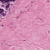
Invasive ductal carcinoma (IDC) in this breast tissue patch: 0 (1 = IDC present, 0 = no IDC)